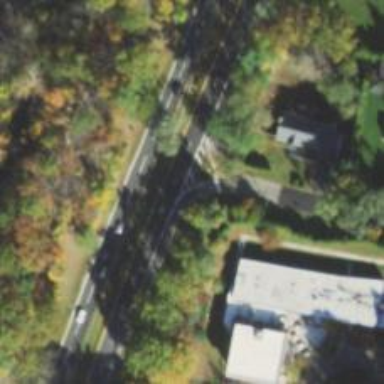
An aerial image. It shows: Trunk link highway.